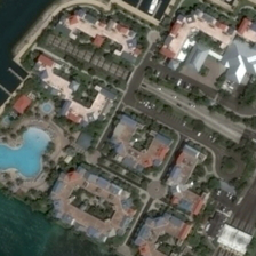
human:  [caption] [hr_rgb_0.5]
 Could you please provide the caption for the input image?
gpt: On one side of the road is an upscale residential area.

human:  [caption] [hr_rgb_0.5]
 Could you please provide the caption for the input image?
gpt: There is a high-end residential area on the road.

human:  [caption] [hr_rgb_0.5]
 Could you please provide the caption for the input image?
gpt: on one side of the road is a high-level residential area.

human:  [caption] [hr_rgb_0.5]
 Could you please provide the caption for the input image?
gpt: A lot of trees and grass are planted around the house.

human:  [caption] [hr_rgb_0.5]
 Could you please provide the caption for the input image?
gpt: Many trees and grass are planted around the house.